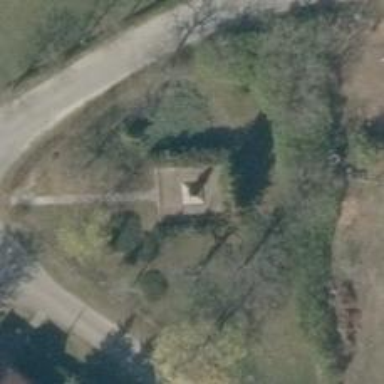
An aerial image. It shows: Memorial featuring statue.